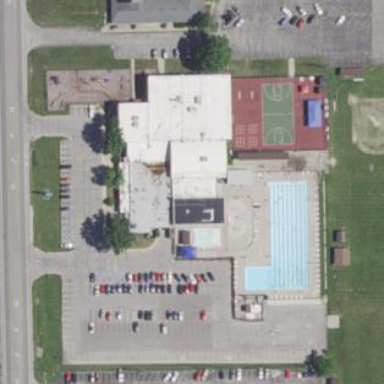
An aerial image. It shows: Fitness center building.